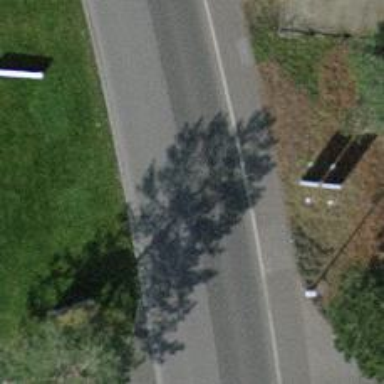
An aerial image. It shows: Residential road with asphalt surface. There is sidewalk on the left side.